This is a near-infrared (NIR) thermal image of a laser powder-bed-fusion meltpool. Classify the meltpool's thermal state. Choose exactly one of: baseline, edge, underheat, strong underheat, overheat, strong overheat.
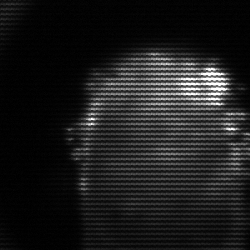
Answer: baseline